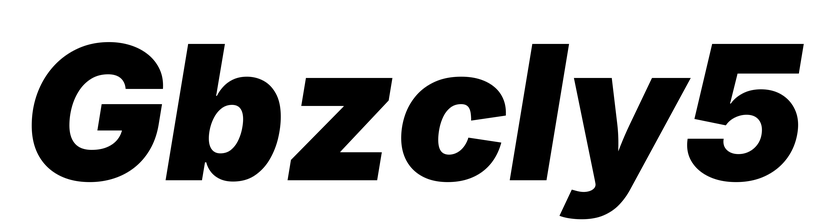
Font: Inter-Italic_Black_Italic